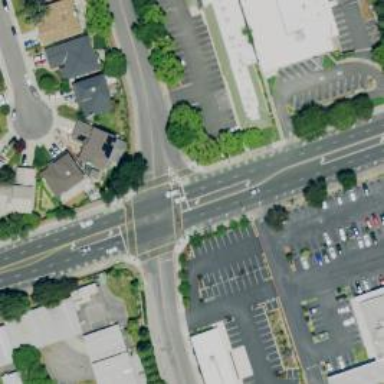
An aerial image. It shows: Solid stop line on the road marking.